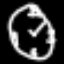
Label: clock